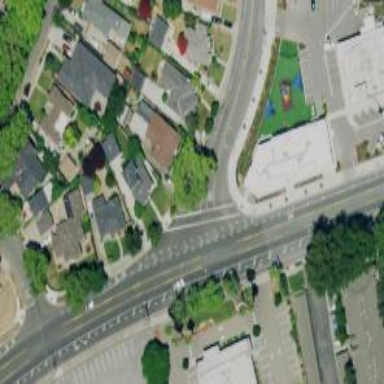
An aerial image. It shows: Residential road with separate sidewalk.